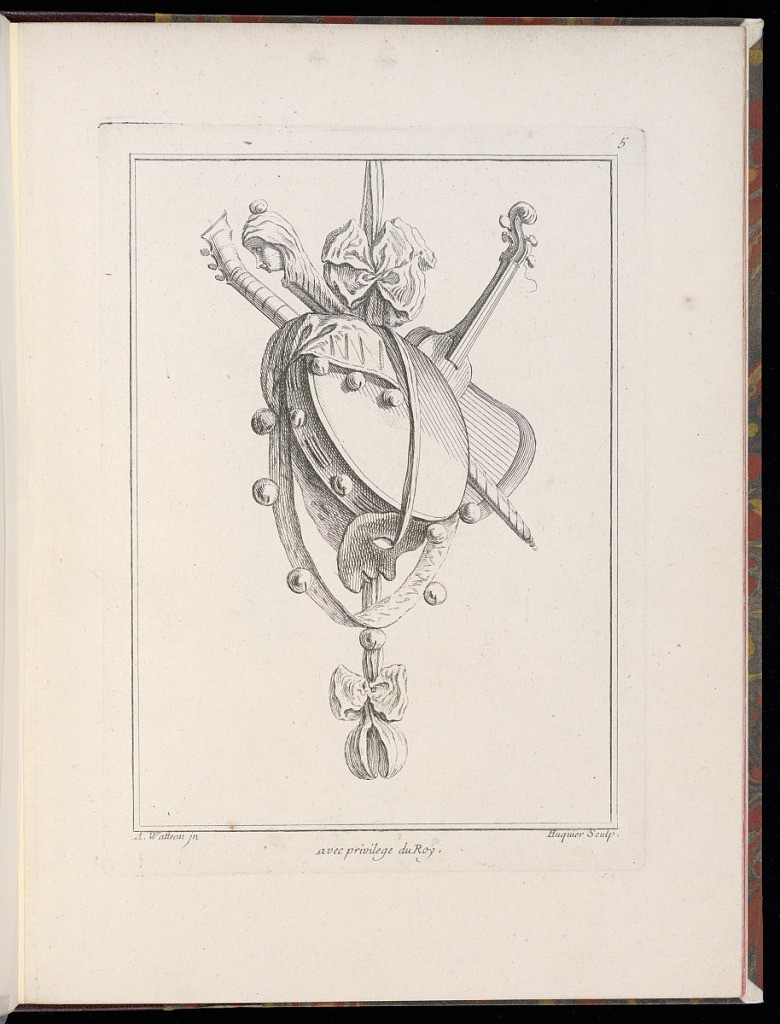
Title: Design for a Trophy
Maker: Antoine Watteau, French, 1684–1721
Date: ca. 1735
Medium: Etching on laid paper
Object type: Print
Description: Design for an ornamental trophy with musical instruments hanging from a tied ribbon. The trophy incorporates a tambourine, mask, bells, jester's staff, and a violin. The plate is signed and numbered.